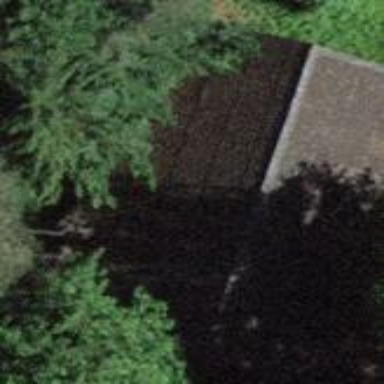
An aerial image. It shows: Barn.